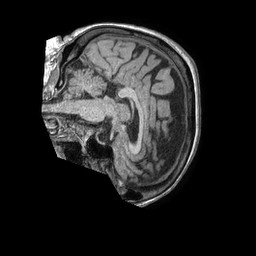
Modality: T1w
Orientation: sagittal
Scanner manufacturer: philips
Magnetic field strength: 1.5 T
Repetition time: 0.008094 s
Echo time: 0.003739 s